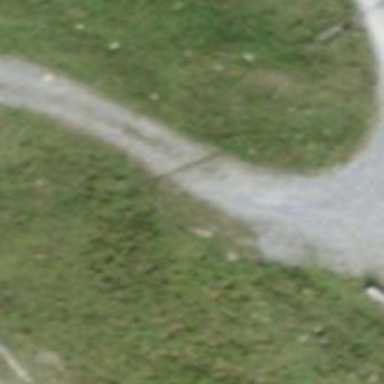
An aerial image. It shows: Track road with grade4 tracktype.